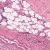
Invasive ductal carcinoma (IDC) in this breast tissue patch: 0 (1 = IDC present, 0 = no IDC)